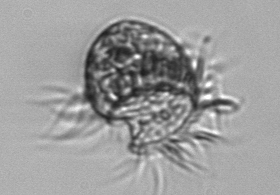
Label: Leegaardiella_ovalis